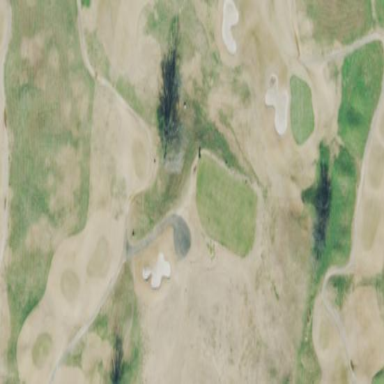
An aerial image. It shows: Rough area in golf course.